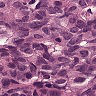
Metastatic tissue present: yes